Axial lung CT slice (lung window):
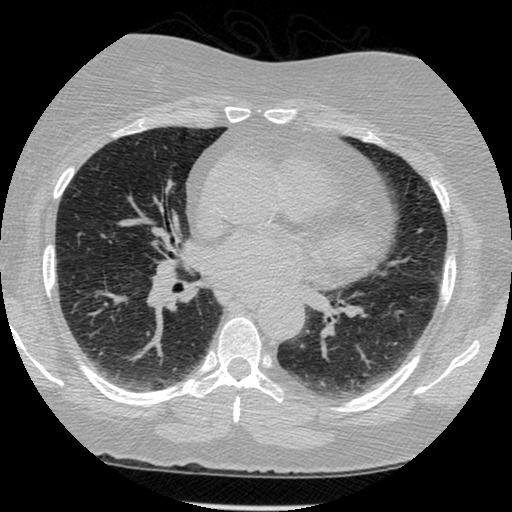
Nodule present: no